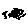
Label: zigzag